Interaction volume radius: 10 \u00c5
Interaction volume height: 30 \u00c5
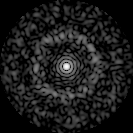
Disorder parameter: 0.8308